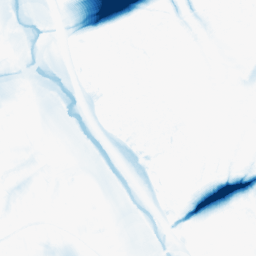
Category: morphological
Decomposition family: morphological_ellipse
Decomposition parameters: operation: closing
width: 50
height: 50
Upsampling method: regularized
Upsampling parameters: scale: 2
lambda_reg: 0.01
Upsampling scale: 2